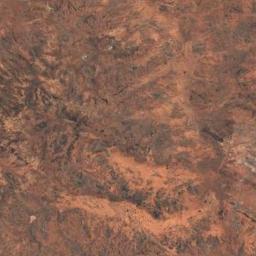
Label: desert